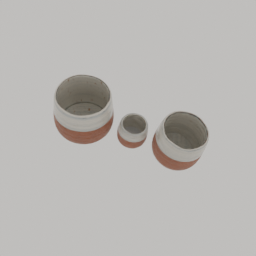
Label: decoration